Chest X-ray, PA view. Patient: 56 years old, sex M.
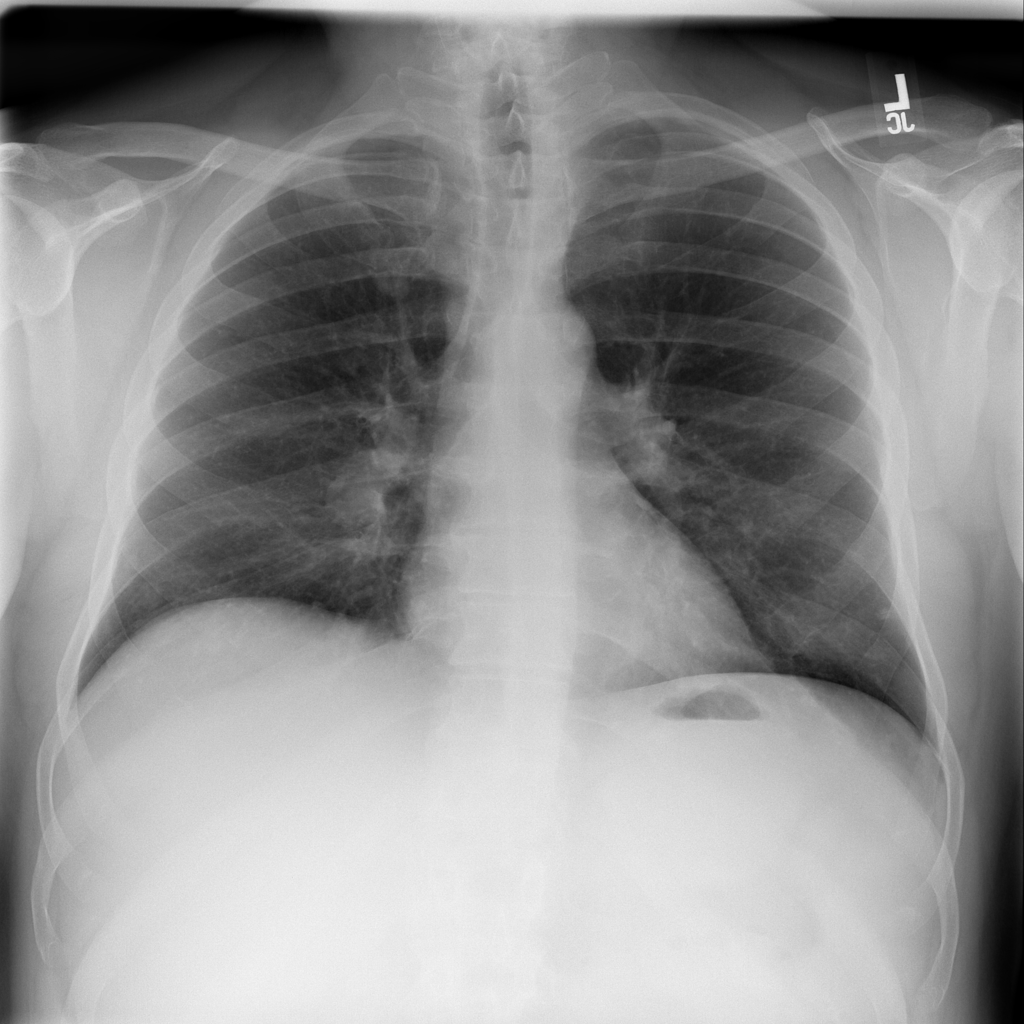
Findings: No Finding